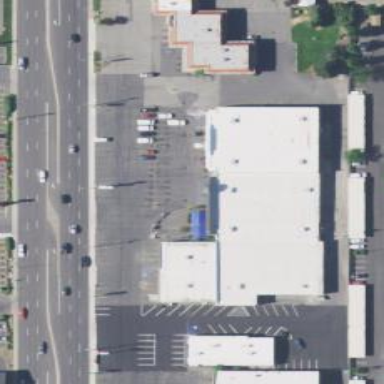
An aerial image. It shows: Retail area.